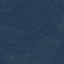
Land use / land cover: Forest